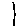
Label: line